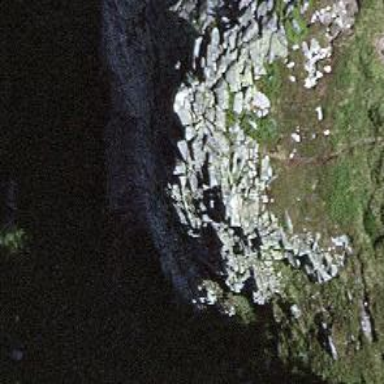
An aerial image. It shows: Landscape of bare rock.